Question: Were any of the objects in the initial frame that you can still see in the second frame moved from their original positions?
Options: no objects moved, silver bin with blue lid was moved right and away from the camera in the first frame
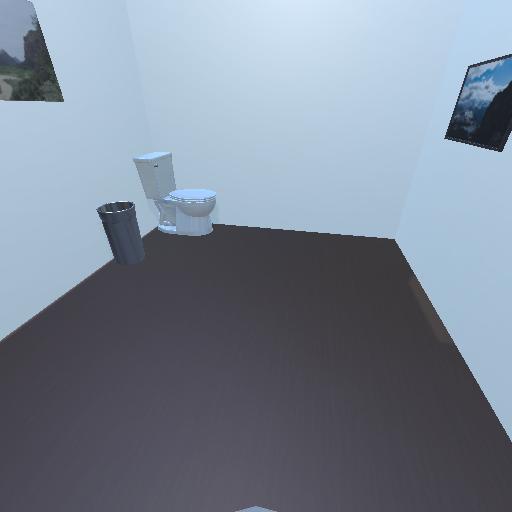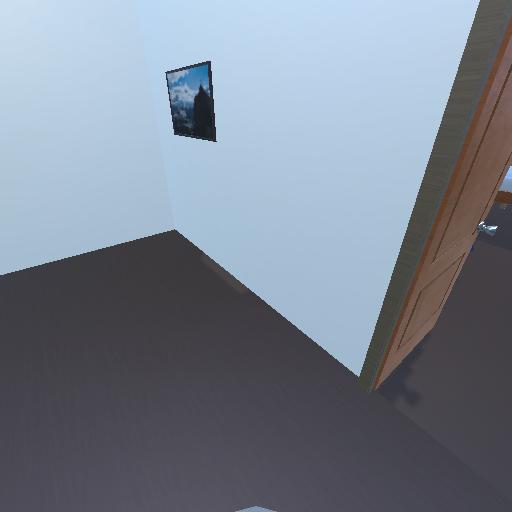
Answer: no objects moved